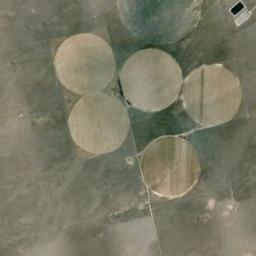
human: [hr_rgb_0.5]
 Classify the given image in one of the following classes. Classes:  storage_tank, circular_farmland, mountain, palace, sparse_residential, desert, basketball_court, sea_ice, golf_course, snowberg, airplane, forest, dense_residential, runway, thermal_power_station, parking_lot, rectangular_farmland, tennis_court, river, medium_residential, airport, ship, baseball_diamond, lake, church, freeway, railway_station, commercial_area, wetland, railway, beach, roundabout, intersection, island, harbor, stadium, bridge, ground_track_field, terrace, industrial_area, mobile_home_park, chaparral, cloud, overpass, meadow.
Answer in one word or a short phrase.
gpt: circular_farmland